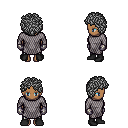
a pixel art fantasy rpg character, female body template, human, dark skin, chain mail, metal pants, gray curly afro hairstyle, metal gloves, black shoes, four views (front, back, left, right), 2x2 character sprite sheet, small pixel art, hard edges, no anti-aliasing